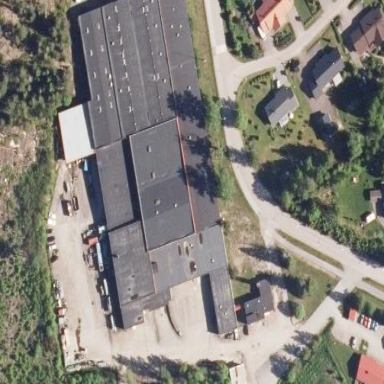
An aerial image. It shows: Industrial building.